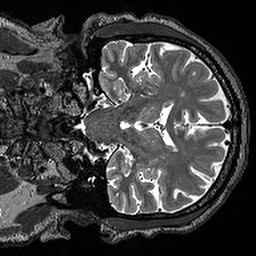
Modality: T2w
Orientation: coronal
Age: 68
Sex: male
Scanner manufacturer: siemens
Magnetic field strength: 3 T
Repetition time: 3.2 s
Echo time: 0.567 s